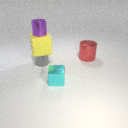
small gray metal cylinder to the left of large red metal cylinder